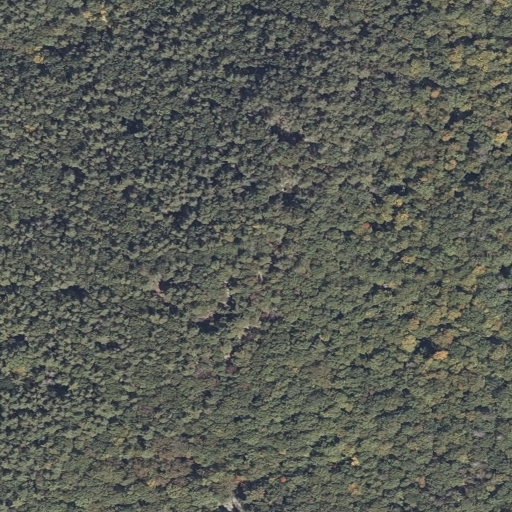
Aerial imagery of mountain in Maine named Second Hill containing evergreen forest, deciduous forest, and mixed forest